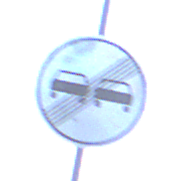
Verkehrszeichen: EndeUeberholverbot
Umgebung: Outdoor, Urban
Tageszeit: Dawn
Wetter: Clear
Licht: Natural
Jahreszeit: NotSpecified
Kontrast: LowContrast